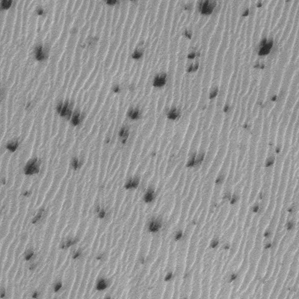
Label: frost